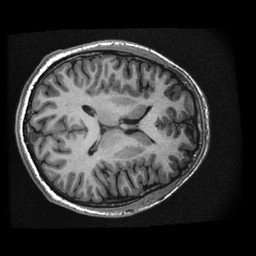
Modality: T1w
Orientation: axial
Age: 24
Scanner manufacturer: ge
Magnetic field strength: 3 T
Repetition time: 0.008248 s
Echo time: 0.003108 s